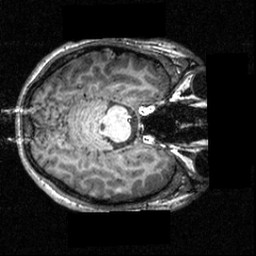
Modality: T1w
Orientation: axial
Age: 18
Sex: male
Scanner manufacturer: siemens
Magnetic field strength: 3.951 T
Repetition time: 1.5 s
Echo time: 0.00335 s